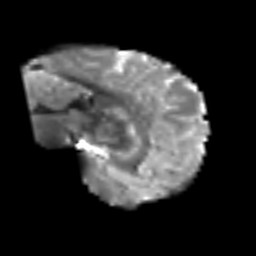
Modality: T2w
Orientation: sagittal
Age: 49
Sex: male
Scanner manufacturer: siemens
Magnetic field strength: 3 T
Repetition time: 6.1 s
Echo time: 0.101 s